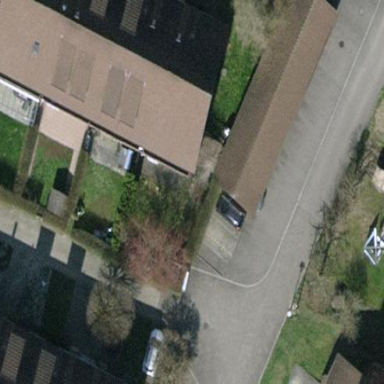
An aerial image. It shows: Terrace building with tiled roof.